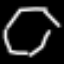
Label: octagon